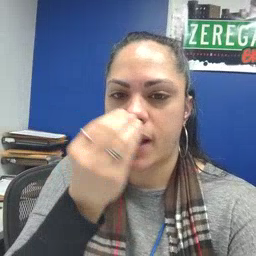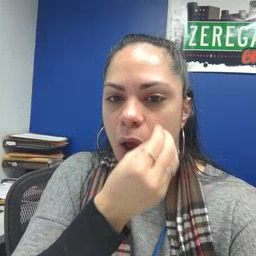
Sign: flower